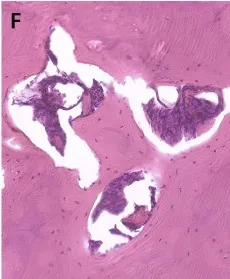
(F) Pathological diagnosis was osteoma hematoxylin and eosin (magnification, x200).
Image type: pathology (h&e)